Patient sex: M
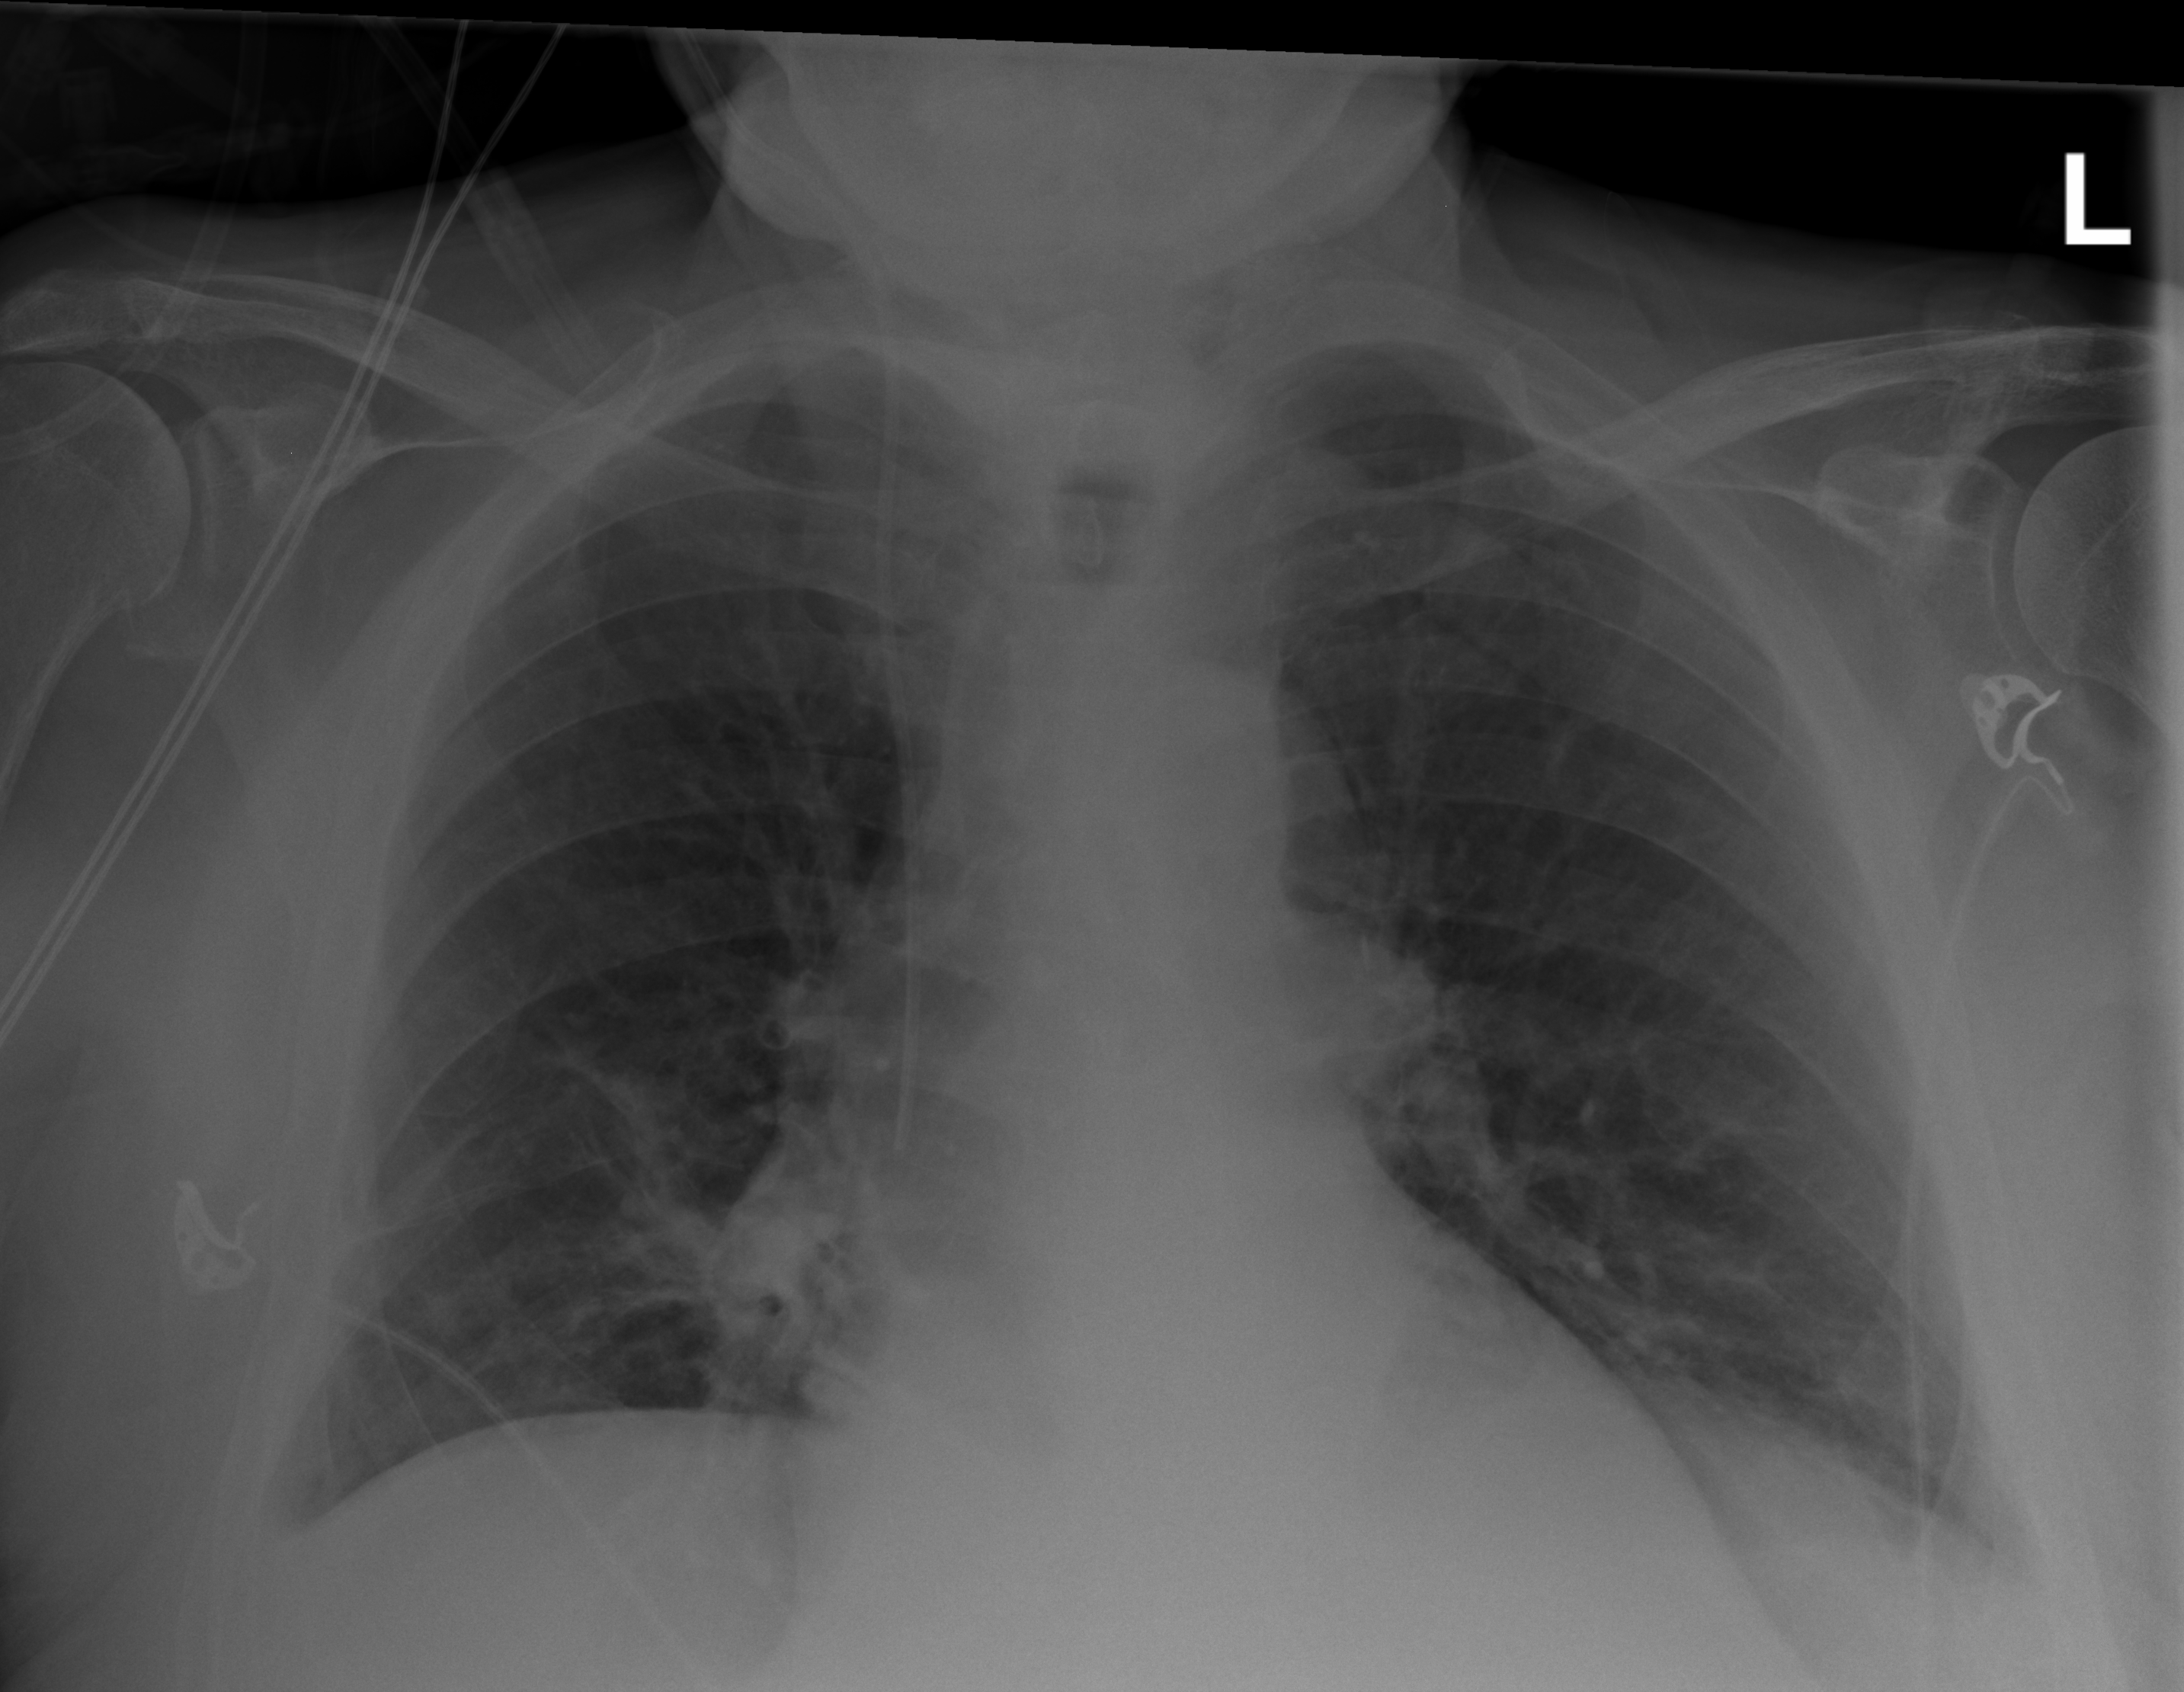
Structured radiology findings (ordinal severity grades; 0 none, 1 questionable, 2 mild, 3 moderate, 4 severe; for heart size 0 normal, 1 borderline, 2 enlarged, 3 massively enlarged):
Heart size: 1
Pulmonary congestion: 0
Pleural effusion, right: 0
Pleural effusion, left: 0
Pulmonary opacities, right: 0
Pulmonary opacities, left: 0
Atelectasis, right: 2
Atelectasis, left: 2